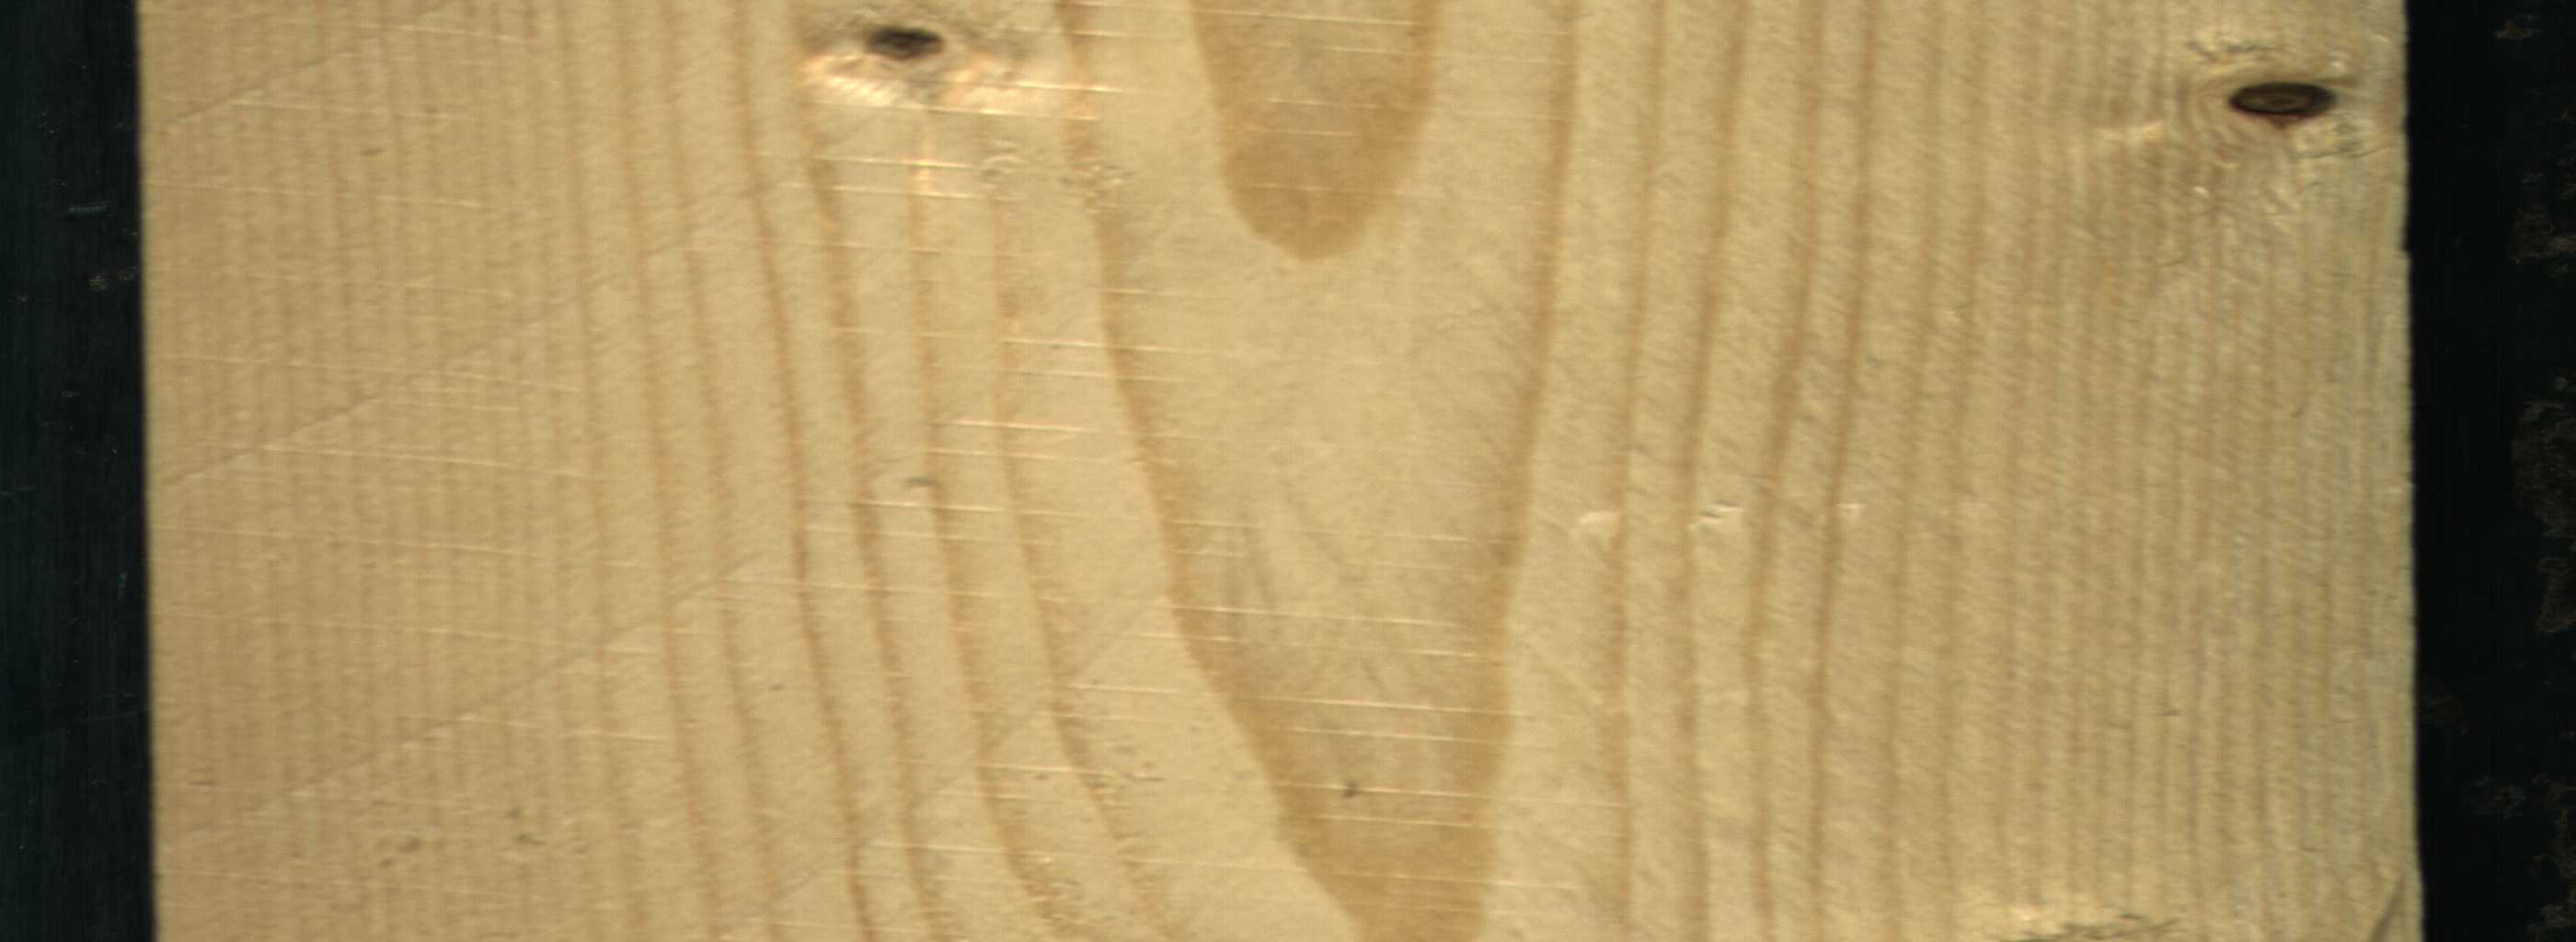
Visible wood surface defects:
Dead_Knot
Dead_Knot